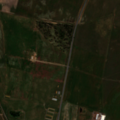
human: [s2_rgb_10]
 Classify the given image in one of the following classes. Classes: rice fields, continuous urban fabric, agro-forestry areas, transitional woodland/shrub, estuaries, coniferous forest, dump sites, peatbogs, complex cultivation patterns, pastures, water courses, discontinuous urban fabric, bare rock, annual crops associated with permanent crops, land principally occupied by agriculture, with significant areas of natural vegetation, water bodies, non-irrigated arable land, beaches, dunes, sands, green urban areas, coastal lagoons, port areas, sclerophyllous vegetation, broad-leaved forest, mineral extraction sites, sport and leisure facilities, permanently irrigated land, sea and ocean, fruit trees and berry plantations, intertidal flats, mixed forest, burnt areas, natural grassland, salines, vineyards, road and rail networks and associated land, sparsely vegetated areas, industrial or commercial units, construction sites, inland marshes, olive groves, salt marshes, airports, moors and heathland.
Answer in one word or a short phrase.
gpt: continuous urban fabric